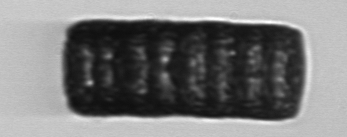
Label: Paralia_sulcata